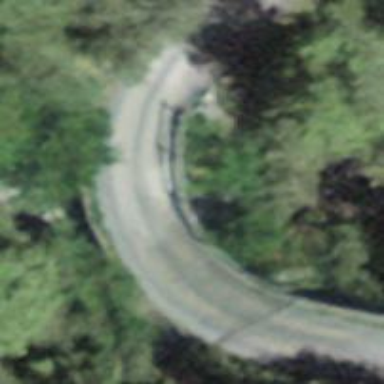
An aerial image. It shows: Unclassified road on bridge.